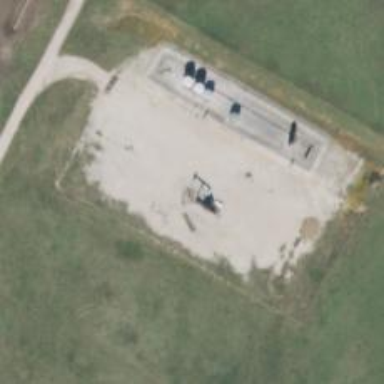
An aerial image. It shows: Petroleum well that is man-made.